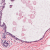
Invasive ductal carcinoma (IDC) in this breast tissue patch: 0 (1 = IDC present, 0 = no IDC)